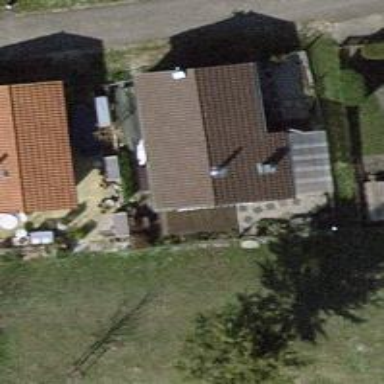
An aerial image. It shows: Bungalow.